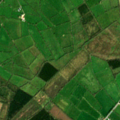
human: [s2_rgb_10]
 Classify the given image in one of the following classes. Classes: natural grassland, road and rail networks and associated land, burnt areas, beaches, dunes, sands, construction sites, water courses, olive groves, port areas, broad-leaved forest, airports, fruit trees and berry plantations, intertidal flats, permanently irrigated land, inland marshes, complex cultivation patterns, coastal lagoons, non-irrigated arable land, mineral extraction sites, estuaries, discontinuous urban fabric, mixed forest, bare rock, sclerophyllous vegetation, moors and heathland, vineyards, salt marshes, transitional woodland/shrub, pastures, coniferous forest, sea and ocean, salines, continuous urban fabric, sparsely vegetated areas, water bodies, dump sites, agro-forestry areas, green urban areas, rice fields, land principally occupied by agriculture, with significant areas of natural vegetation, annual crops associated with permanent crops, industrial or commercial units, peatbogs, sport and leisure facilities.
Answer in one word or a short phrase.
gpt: pastures, broad-leaved forest, coniferous forest